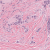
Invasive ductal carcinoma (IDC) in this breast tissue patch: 1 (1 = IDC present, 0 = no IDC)